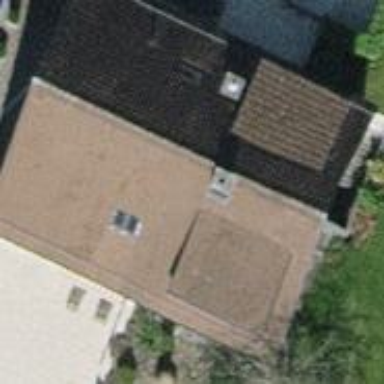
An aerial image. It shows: Detached building with tile roof.